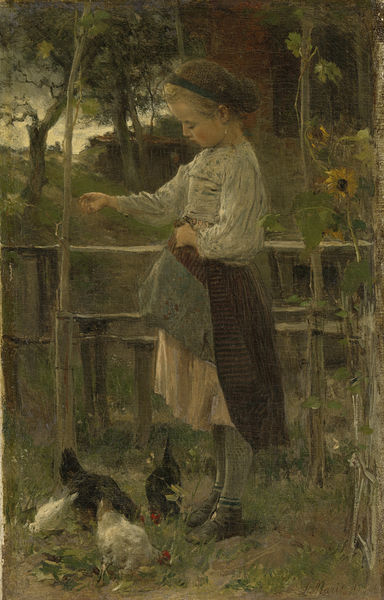
Titel: 'Kippetjes voeren'
Künstler: Jacob Maris
Standort: Amsterdam
Institution: Rijksmuseum
Schlagwörter: baum, gemälde, impressionismus, landschaft, mädchen, kleid, ohrring, zaun, rock, realismus, kind, genre, dorf, hof, naiv, romantik, corinth, füttern, liebermann, slevogt, hühner, sonnenblume, nordisch